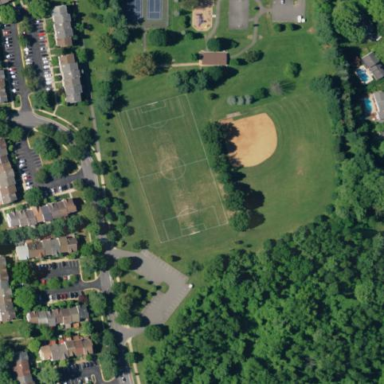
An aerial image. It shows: Local park designated as leisure land for protection.